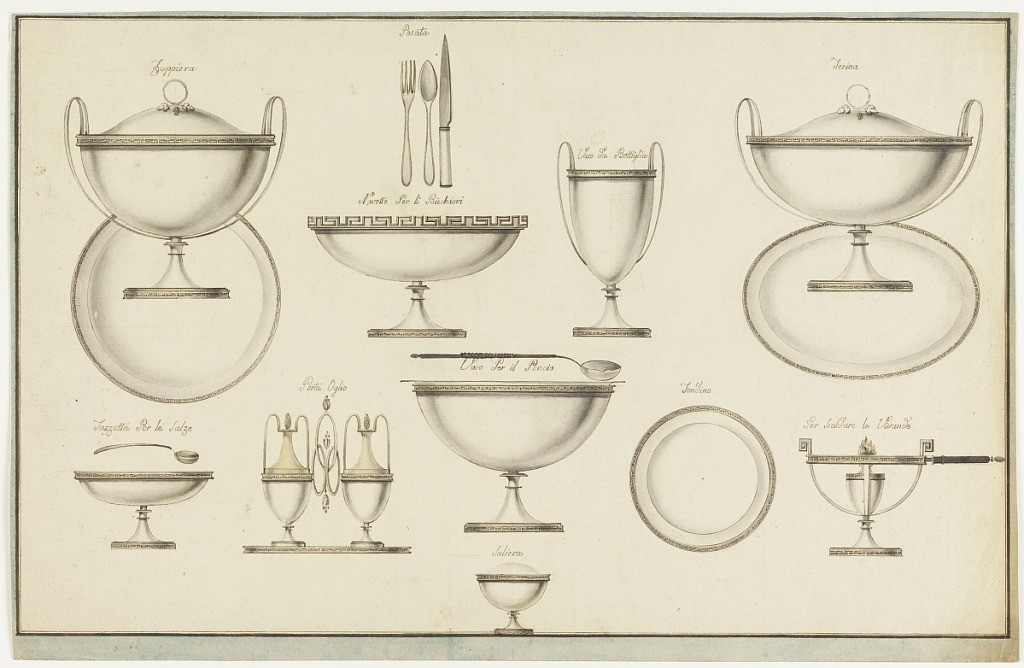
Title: Project for a Set of Tableware
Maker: Pietro Belli, Italian, 1780–1828
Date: ca. 1820
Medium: Pen and black ink, brush and black, yellow, and blue watercolor, graphite on paper, lined with green paper
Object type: Drawing
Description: Designs for dishes, eleven groupings in total, distributed across the sheet.
From top row: a tureen with two biforked handles and a vine slope on top.  The plate is in an upright position; caption, written in ink: "Zvppiera".  A fork, a spoon, a knife over an oval bowl.  Caption: "Posta"  and "Navette Per li Bicchieri"; a bottle cooler, "Vaso Bottiglia"; an oval covered bowl corresponding to the tureen, "Terina"; oval bowl as a saucer, the spoon is over it, "Tazzetta Per le Salze"; a cruet frame the handle consisting of three intertwined oval rings, "Porta Oglis"; a silver bowl, a spoon with a wooden handle is shown over it, "Vaso Per il Poncio"; a plate, "Tondino"; a plate warmer with a wooden handle, "Per Scaldare le Vivande."  Bottom center: a round salt cellar, "Saliera."  Two framing lines, blue stripe.